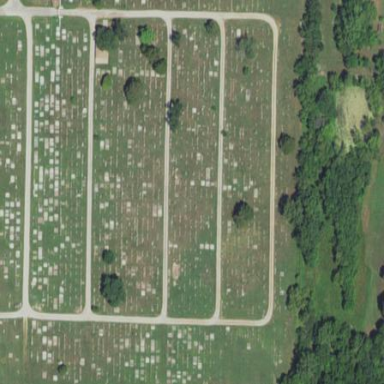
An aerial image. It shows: Cemetery.